Aerial crown-view tile of a tropical tree (Barro Colorado Island, Panama), acquired 20241014:
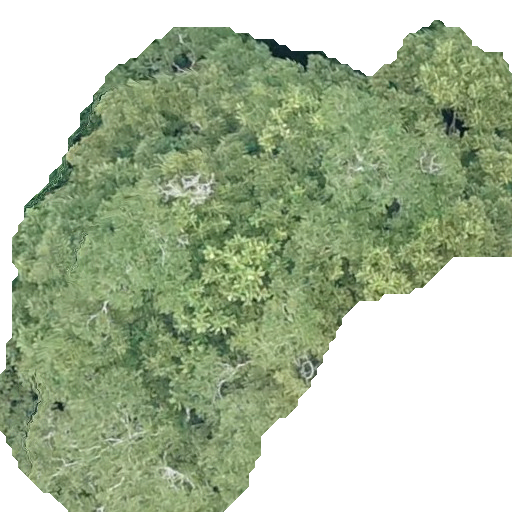
Species: Dipteryx oleifera
GBIF accepted scientific name: Dipteryx oleifera
Crown area: 296.586 m²